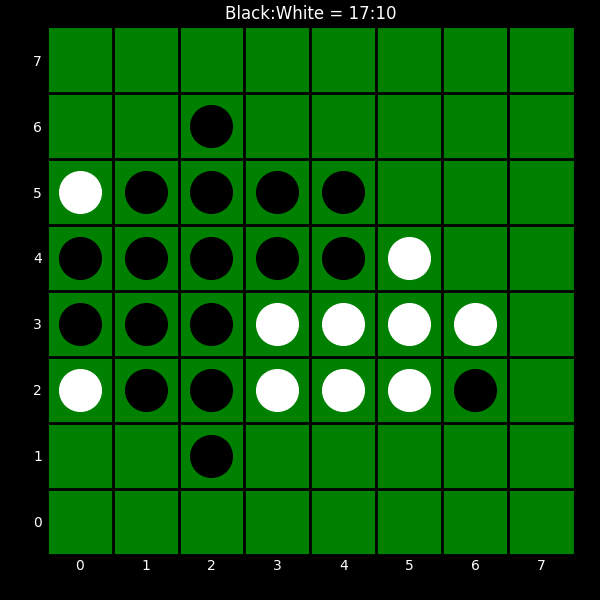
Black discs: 17
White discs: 10